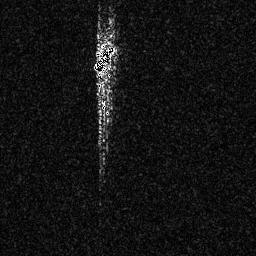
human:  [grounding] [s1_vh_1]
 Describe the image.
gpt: In the satellite image, there is  <ref>1 medium ship </ref> <box>[[35, 16, 45, 27, 0]]</box> located at top.